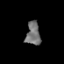
Tissue: prostate
Cell type: T cells
Senescence score: 0.3023
Nuclear area (px): 325
Mean DAPI intensity: 113.994